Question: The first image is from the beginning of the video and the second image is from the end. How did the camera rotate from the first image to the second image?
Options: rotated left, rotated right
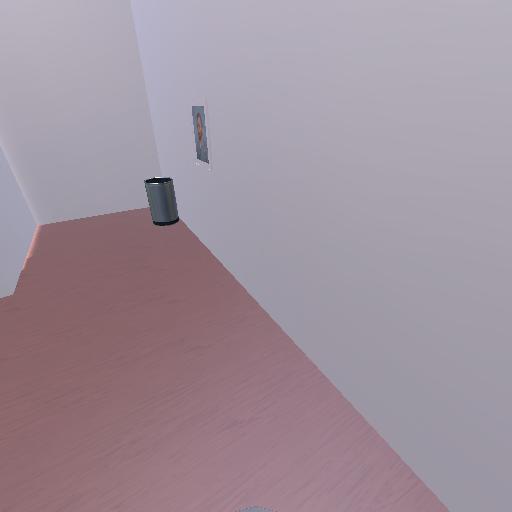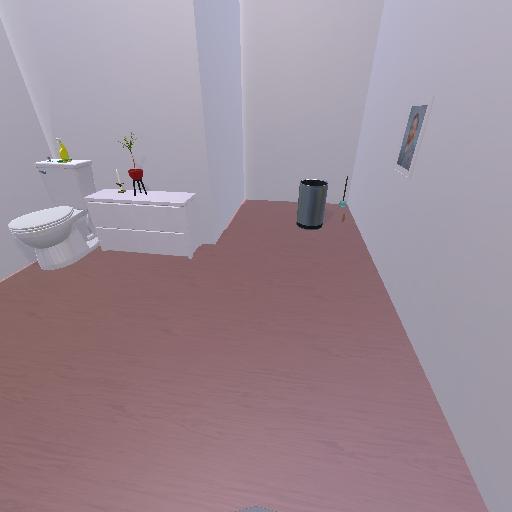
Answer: rotated left